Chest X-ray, PA view. Patient: 63 years old, sex M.
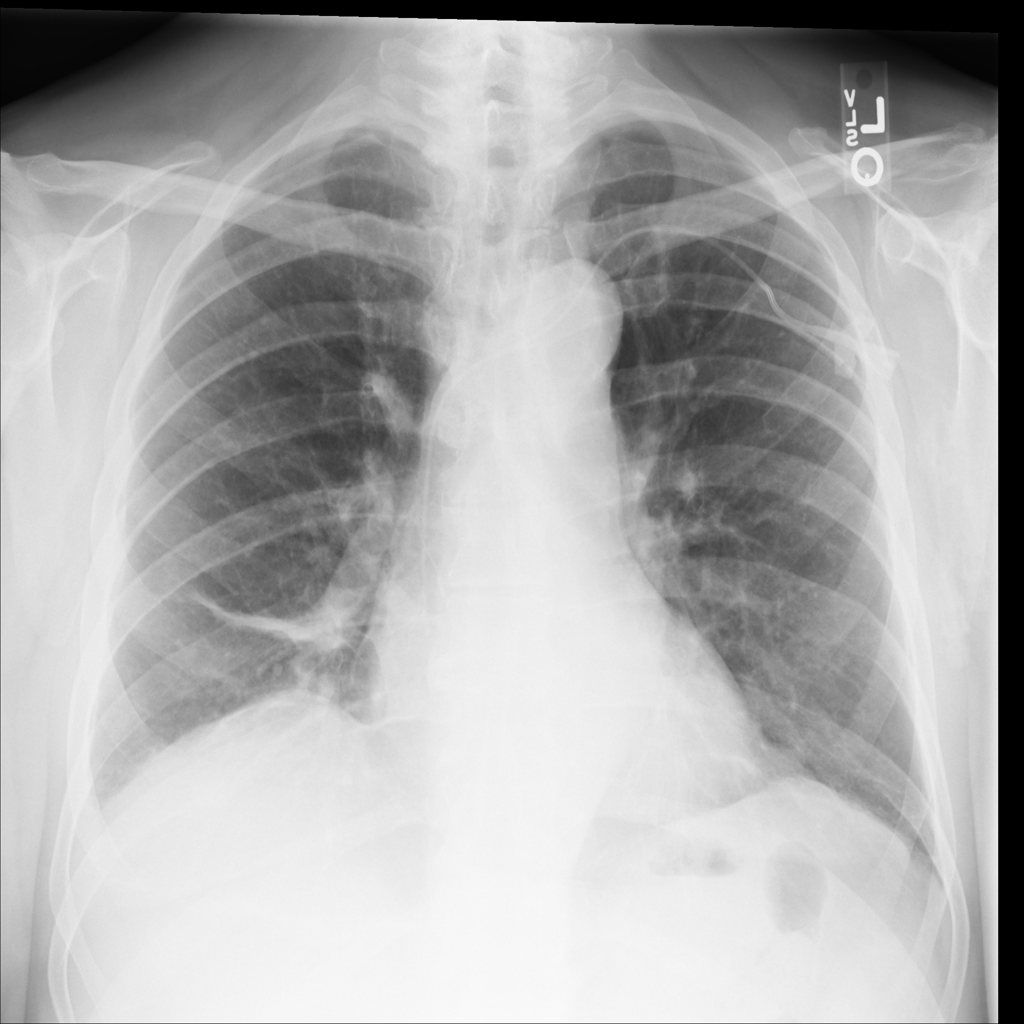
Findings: Atelectasis